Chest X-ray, PA view. Patient: 54 years old, sex M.
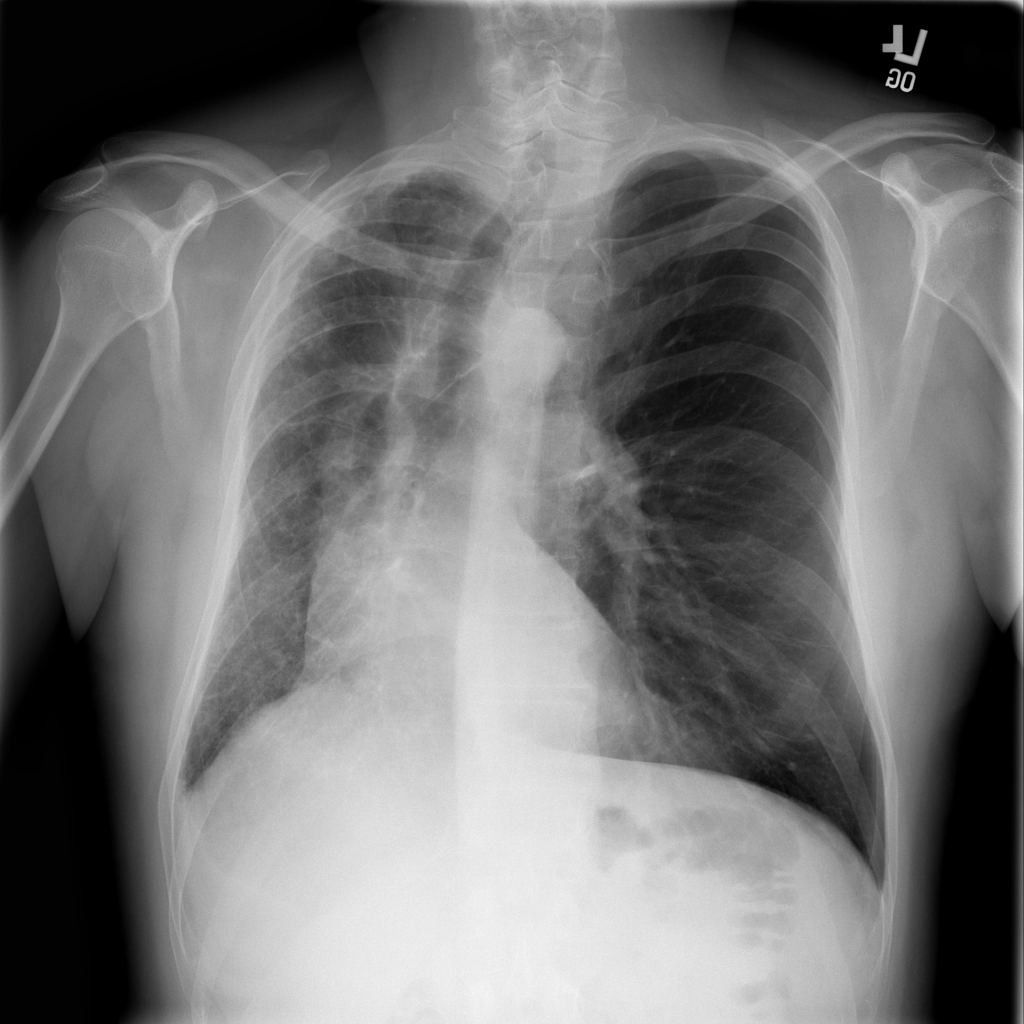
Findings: Infiltration